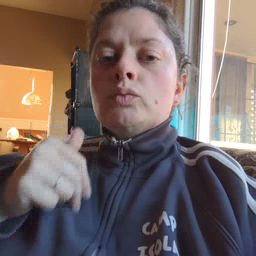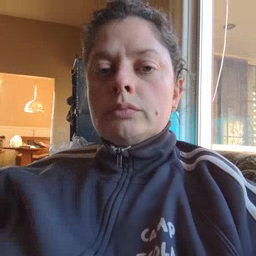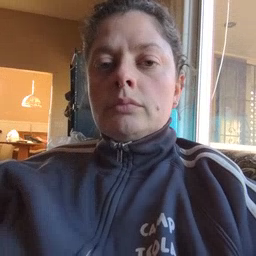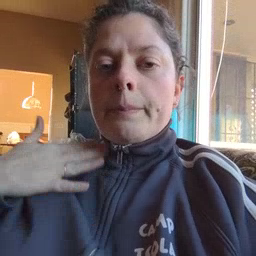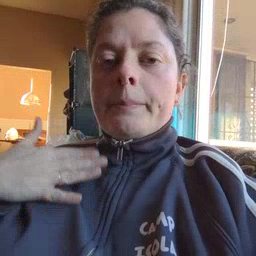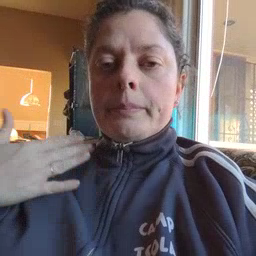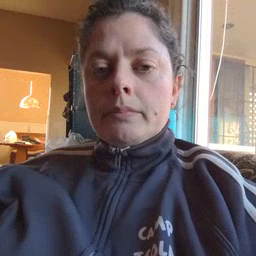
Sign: happy